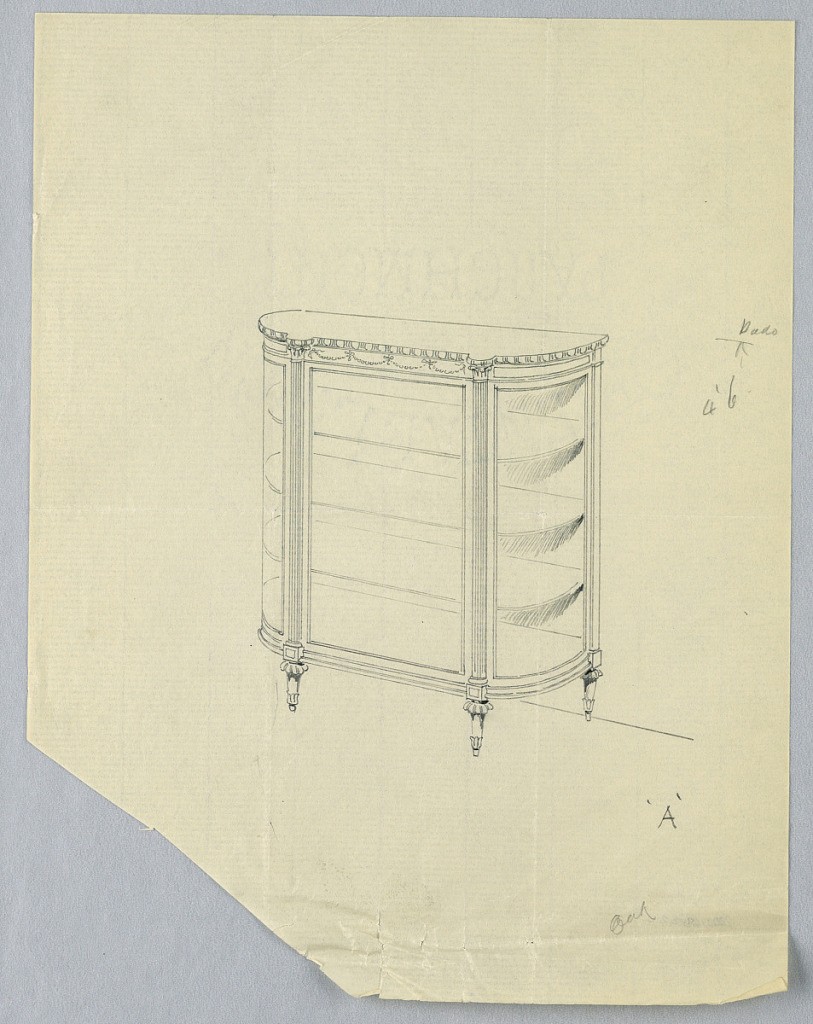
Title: Design for Glass-Front Cabinet 'A'
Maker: A.N. Davenport Co.
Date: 1900–05
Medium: Graphite on thin cream paper
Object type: Drawing
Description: Rectangular cabinet with molded top and open front, raised on 4 carved, molded, short, tapering legs; three inside shelves, partly hidden behind curtain at right; potted plant atop cabinet.